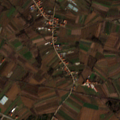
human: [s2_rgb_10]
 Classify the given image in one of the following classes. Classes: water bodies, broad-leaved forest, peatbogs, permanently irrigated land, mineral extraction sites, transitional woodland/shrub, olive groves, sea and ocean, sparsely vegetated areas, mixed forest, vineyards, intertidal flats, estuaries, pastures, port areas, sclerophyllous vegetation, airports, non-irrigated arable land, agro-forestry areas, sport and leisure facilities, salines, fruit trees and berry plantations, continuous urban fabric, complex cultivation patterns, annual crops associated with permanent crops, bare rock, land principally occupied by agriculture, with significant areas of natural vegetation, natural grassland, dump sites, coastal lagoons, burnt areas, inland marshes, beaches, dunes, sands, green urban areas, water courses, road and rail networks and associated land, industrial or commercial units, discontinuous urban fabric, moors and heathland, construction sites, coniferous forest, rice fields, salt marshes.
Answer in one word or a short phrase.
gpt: non-irrigated arable land, complex cultivation patterns